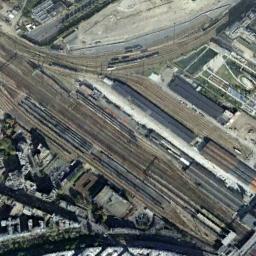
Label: railway_station